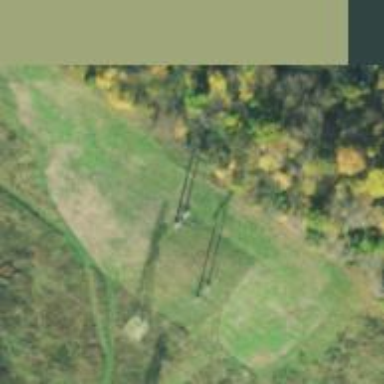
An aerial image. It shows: H-frame power tower design.